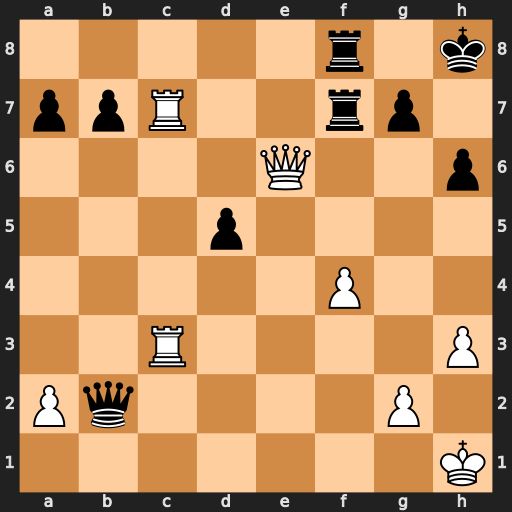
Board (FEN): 5r1k/ppR2rp1/4Q2p/3p4/5P2/2R4P/Pq4P1/7K
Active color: w
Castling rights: -
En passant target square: -
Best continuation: Rxf7 Rxf7 Rc8+ Kh7 Qxf7